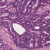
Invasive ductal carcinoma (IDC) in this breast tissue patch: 0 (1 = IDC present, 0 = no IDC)